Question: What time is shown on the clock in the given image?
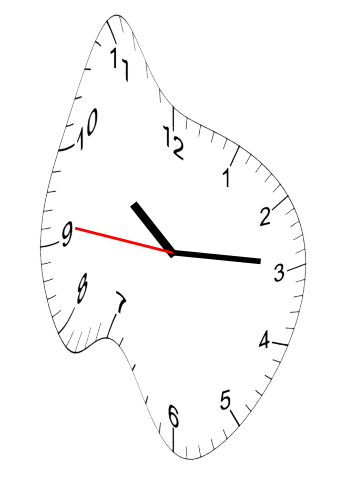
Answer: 10:14:46